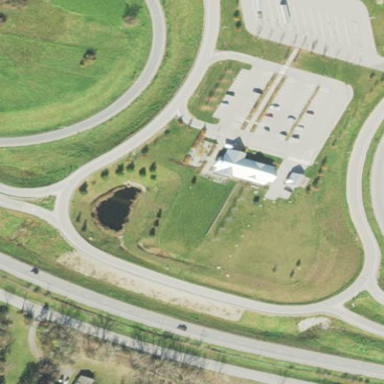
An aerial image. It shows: Rest area along the road.